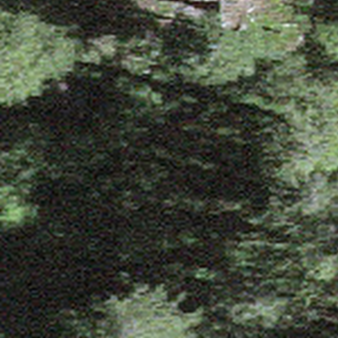
Label: other